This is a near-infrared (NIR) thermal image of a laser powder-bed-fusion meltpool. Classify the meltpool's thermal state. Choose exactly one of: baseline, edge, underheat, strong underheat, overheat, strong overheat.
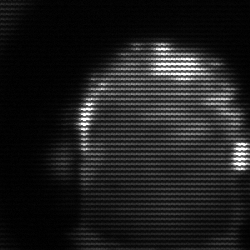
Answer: baseline